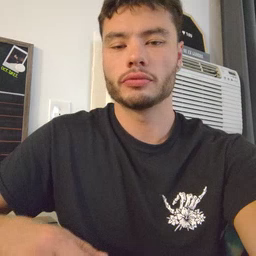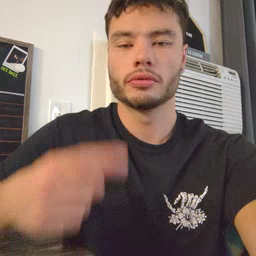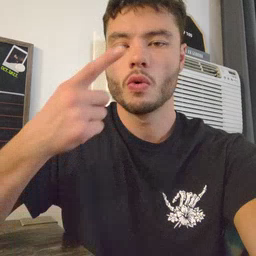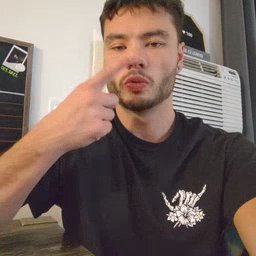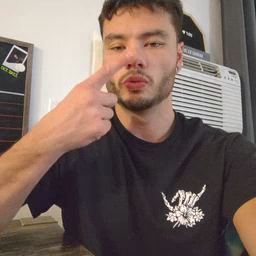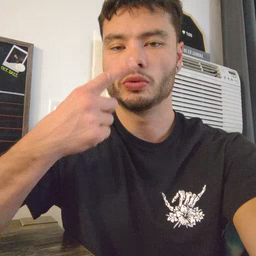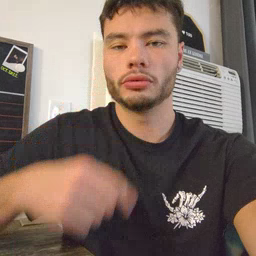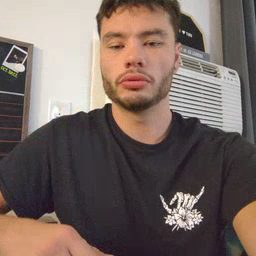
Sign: nose